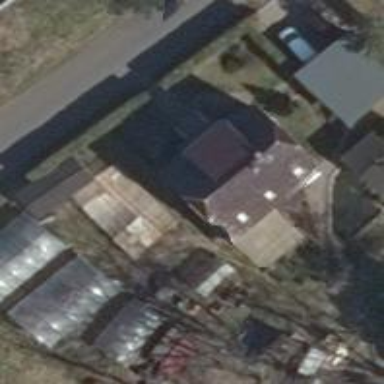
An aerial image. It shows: Part of building.